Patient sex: F
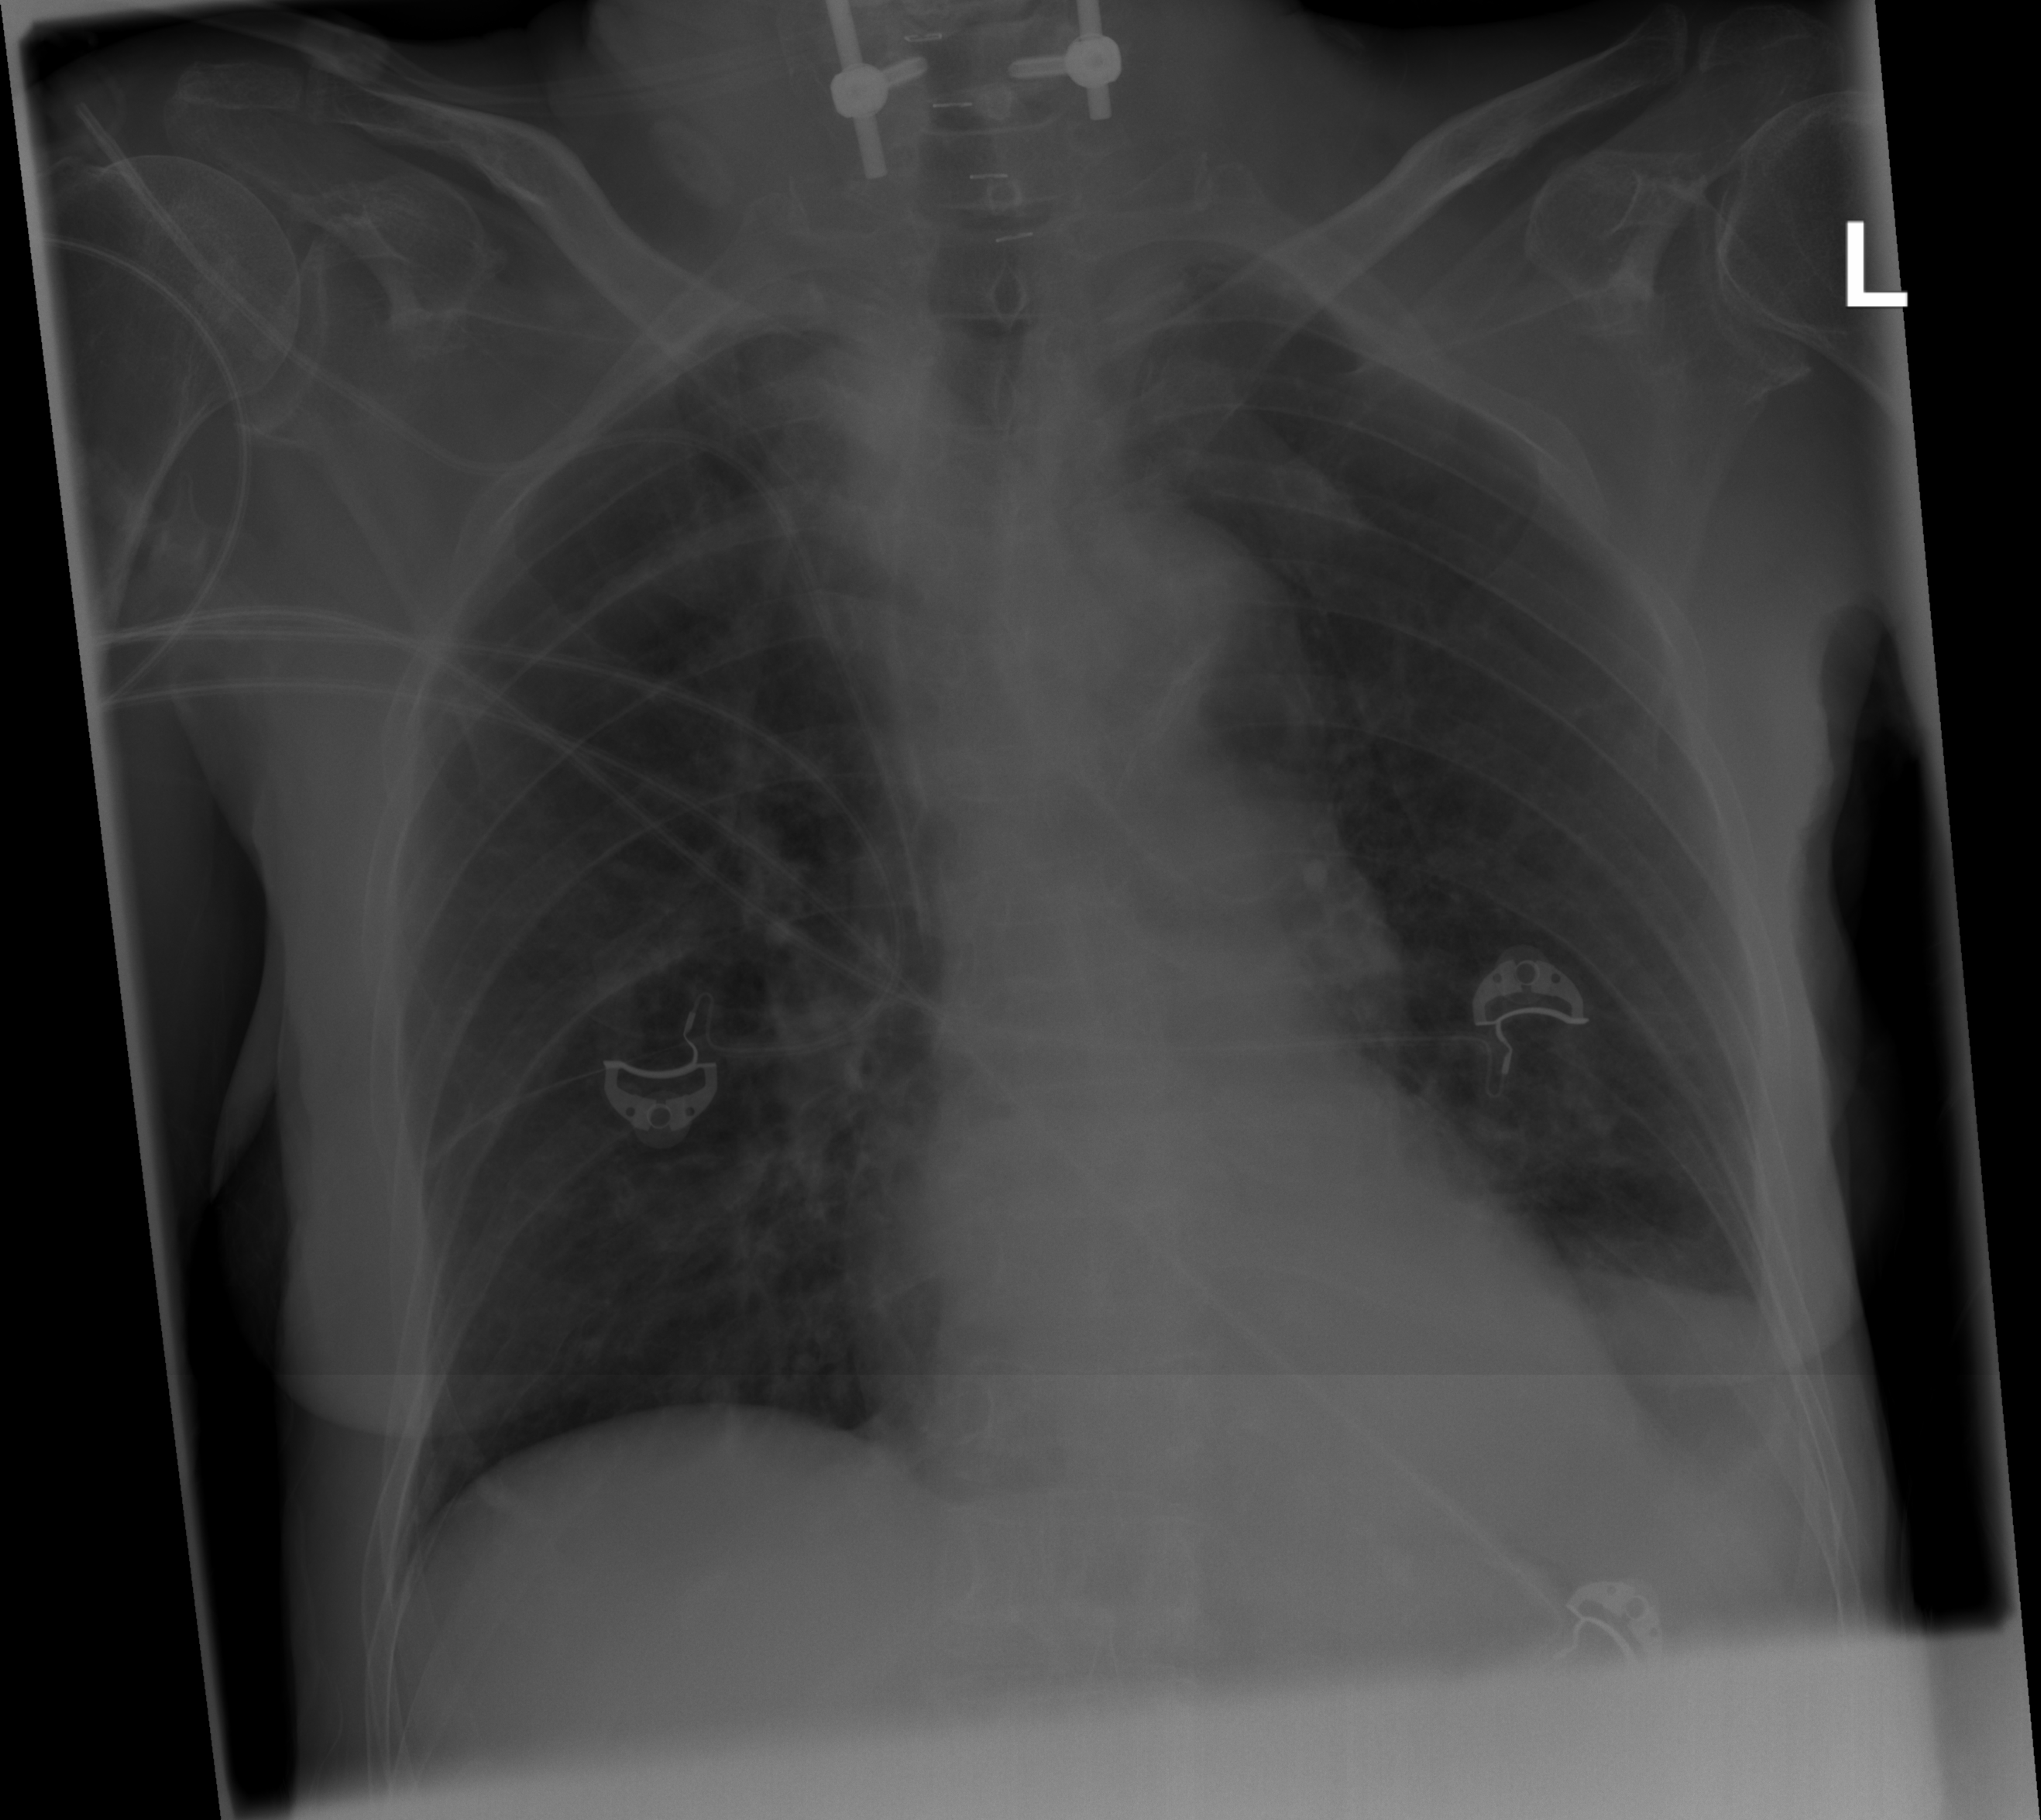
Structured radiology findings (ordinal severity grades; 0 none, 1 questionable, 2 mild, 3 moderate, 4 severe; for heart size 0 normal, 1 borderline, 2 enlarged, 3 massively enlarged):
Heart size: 1
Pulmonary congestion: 0
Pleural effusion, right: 0
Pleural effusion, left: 2
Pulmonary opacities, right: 0
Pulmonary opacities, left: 0
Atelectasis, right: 2
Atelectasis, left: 2